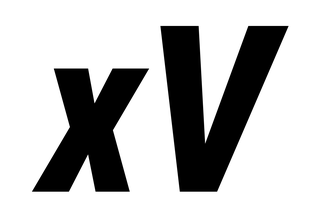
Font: Roboto-Italic_Condensed_ExtraBold_Italic